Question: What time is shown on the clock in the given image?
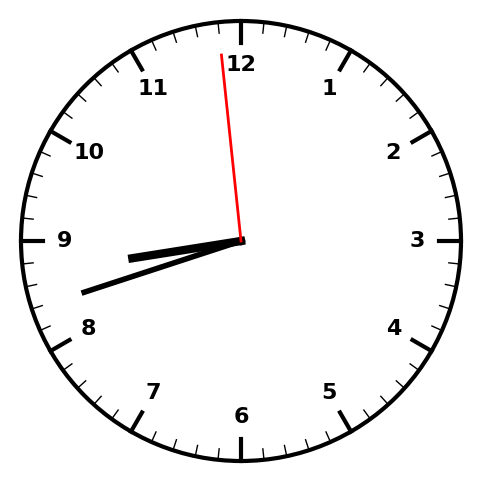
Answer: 08:41:59